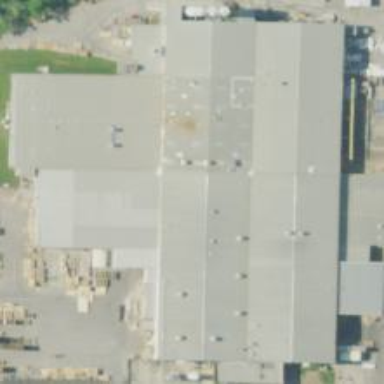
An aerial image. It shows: Industrial building.